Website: walmart
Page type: billing-address
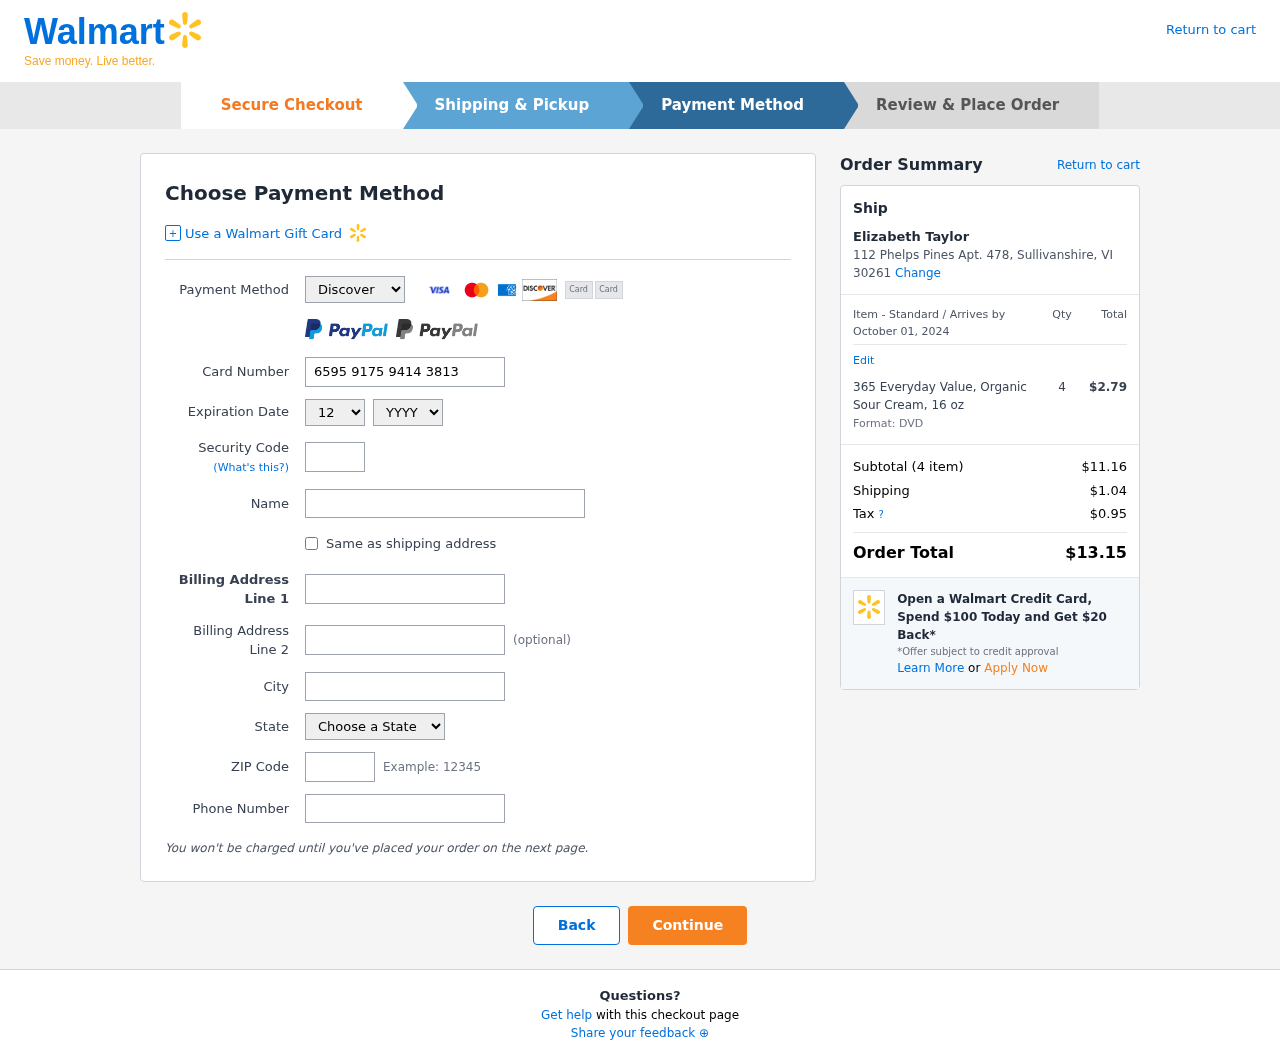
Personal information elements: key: PII_CARD_CVV
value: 218
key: PII_CARD_EXPIRY_MONTH
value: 12
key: PII_CARD_EXPIRY_YEAR
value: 30
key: PII_CARD_NUMBER
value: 6595 9175 9414 3813
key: PII_CARD_TYPE
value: Discover
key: PII_CITY
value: Sullivanshire
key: PII_CITY_STATE_ZIP
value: Sullivanshire, VI 30261
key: PII_FULLNAME
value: Elizabeth Taylor
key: PII_PHONE
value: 5002699702
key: PII_POSTCODE
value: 30261
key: PII_STATE
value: VI
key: PII_STREET
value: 112 Phelps Pines Apt. 478
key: PII_STREET2
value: Suite 226
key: PII_FULLNAME2
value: Elizabeth Taylor
Product elements: key: PRODUCT1_NAME
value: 365 Everyday Value, Organic Sour Cream, 16 oz
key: PRODUCT1_PRICE
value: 2.79
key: PRODUCT1_QUANTITY
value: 4
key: PRODUCT1_DESC
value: Format: DVD
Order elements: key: ORDER_DELIVERY_DATE
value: October 01, 2024
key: ORDER_NUM_ITEMS
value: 4
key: ORDER_SUBTOTAL
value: $11.16
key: ORDER_SHIPPING_COST
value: $1.04
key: ORDER_TAX
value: $0.95
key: ORDER_TOTAL
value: $13.15